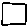
Label: square